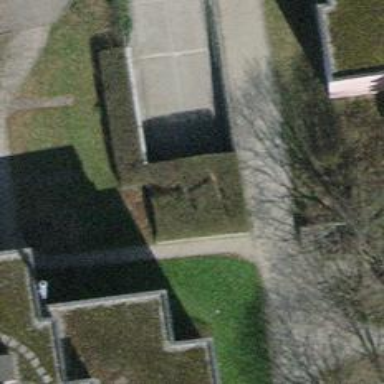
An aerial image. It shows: Parking entrance.